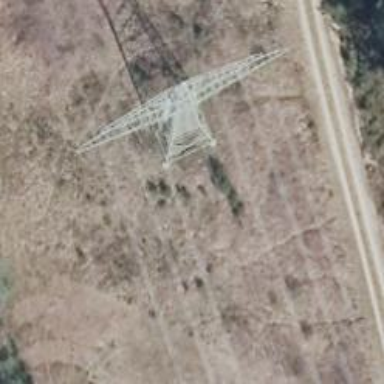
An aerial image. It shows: Power tower.